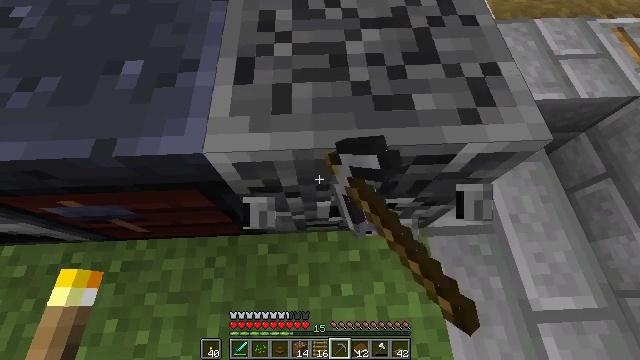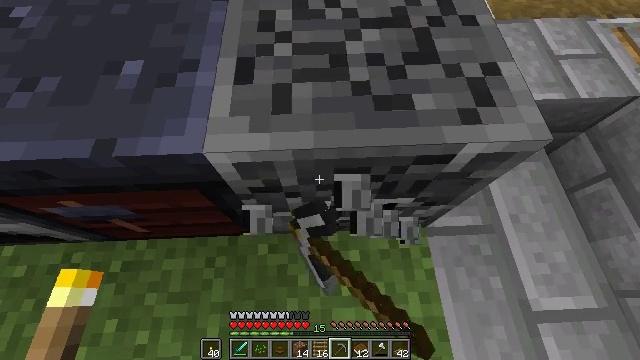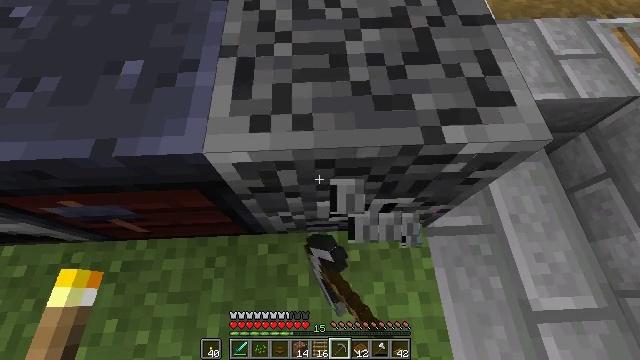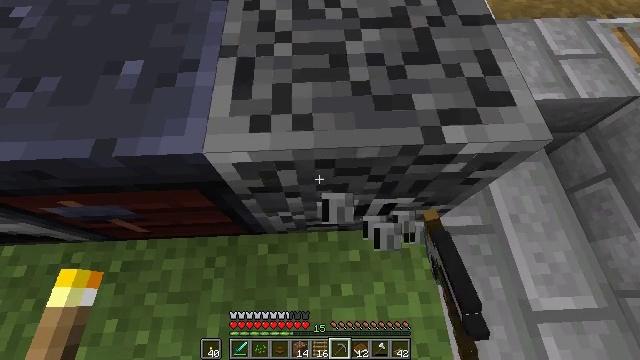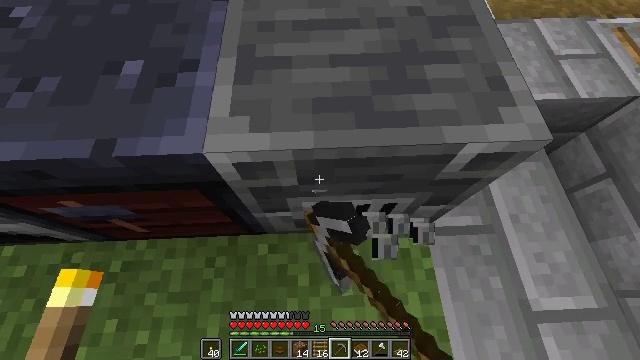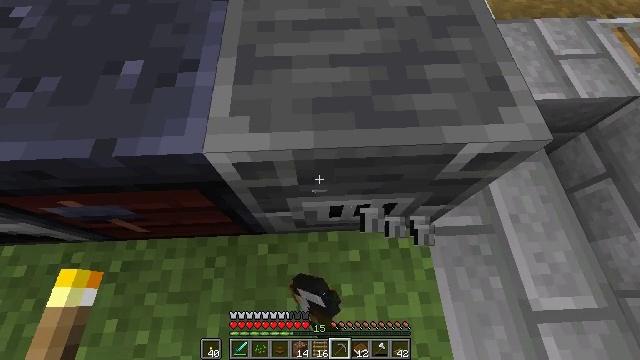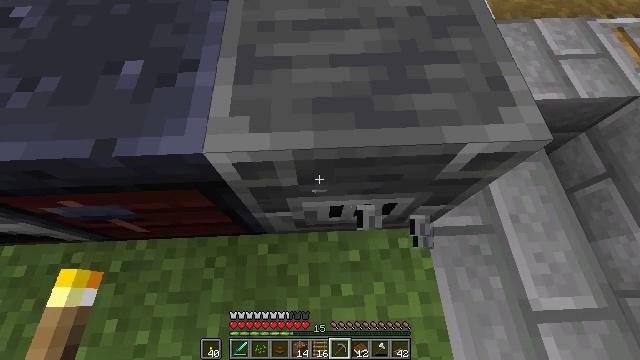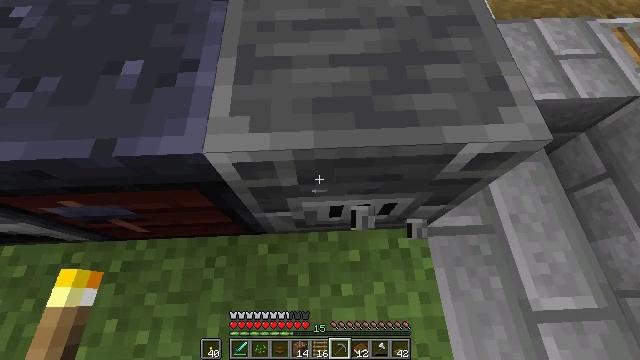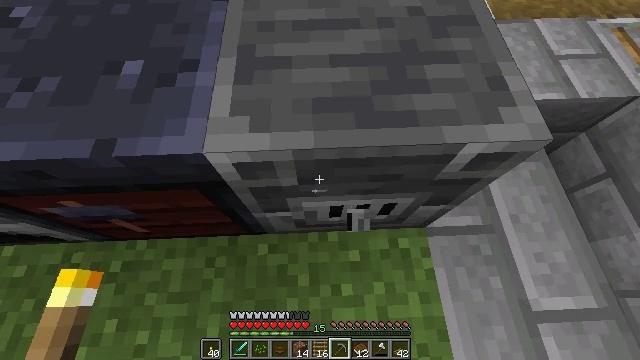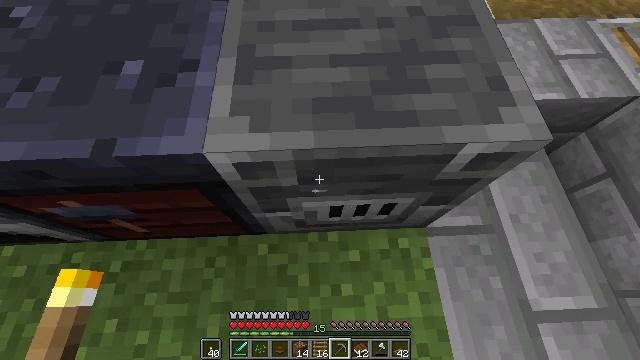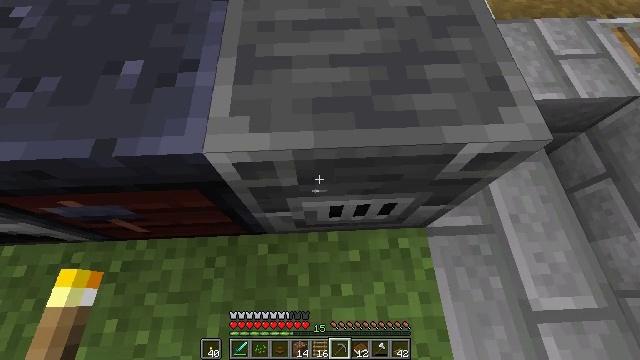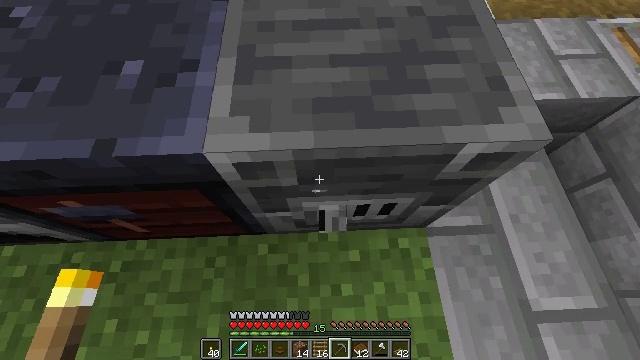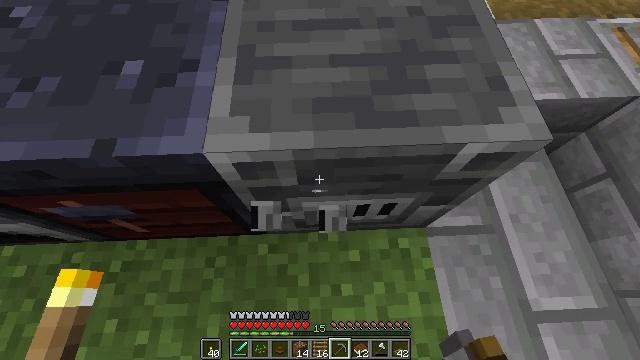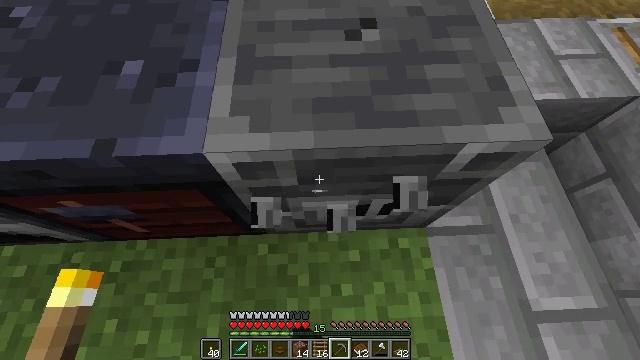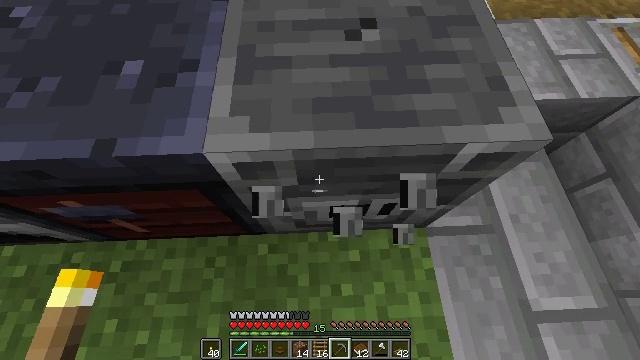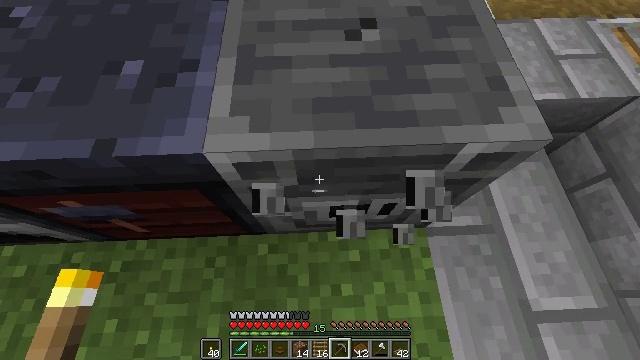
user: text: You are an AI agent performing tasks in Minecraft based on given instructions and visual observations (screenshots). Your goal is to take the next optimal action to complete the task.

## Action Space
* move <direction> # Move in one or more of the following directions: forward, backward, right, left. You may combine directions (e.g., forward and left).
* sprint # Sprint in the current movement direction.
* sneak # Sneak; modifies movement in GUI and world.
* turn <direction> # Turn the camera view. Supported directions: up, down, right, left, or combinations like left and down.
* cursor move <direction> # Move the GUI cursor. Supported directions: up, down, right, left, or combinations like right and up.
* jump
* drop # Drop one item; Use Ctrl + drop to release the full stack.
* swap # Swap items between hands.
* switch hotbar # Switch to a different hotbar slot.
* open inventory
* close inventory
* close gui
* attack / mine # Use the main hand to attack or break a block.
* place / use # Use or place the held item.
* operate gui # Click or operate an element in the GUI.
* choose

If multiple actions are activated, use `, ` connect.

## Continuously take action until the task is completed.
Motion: motion action
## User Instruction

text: Break the blast furnace block.
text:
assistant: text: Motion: attack / mine
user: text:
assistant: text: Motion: attack / mine
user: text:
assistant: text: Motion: attack / mine
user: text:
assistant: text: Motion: no_op
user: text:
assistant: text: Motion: no_op
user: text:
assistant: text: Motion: no_op
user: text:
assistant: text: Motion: no_op
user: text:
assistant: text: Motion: no_op
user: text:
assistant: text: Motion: no_op
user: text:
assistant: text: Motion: no_op
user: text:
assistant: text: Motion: attack / mine
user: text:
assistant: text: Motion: attack / mine
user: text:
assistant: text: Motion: attack / mine
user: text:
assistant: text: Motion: attack / mine
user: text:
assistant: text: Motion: attack / mine
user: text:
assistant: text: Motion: attack / mine
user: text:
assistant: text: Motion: attack / mine
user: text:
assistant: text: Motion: attack / mine
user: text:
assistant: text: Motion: attack / mine
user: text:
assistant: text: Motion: attack / mine
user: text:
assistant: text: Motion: attack / mine
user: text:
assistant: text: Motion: attack / mine
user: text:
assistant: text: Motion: attack / mine
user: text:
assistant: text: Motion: attack / mine
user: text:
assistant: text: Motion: attack / mine
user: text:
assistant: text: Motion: attack / mine
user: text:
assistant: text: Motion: attack / mine
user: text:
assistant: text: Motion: attack / mine
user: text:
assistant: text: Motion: attack / mine
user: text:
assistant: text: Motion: attack / mine